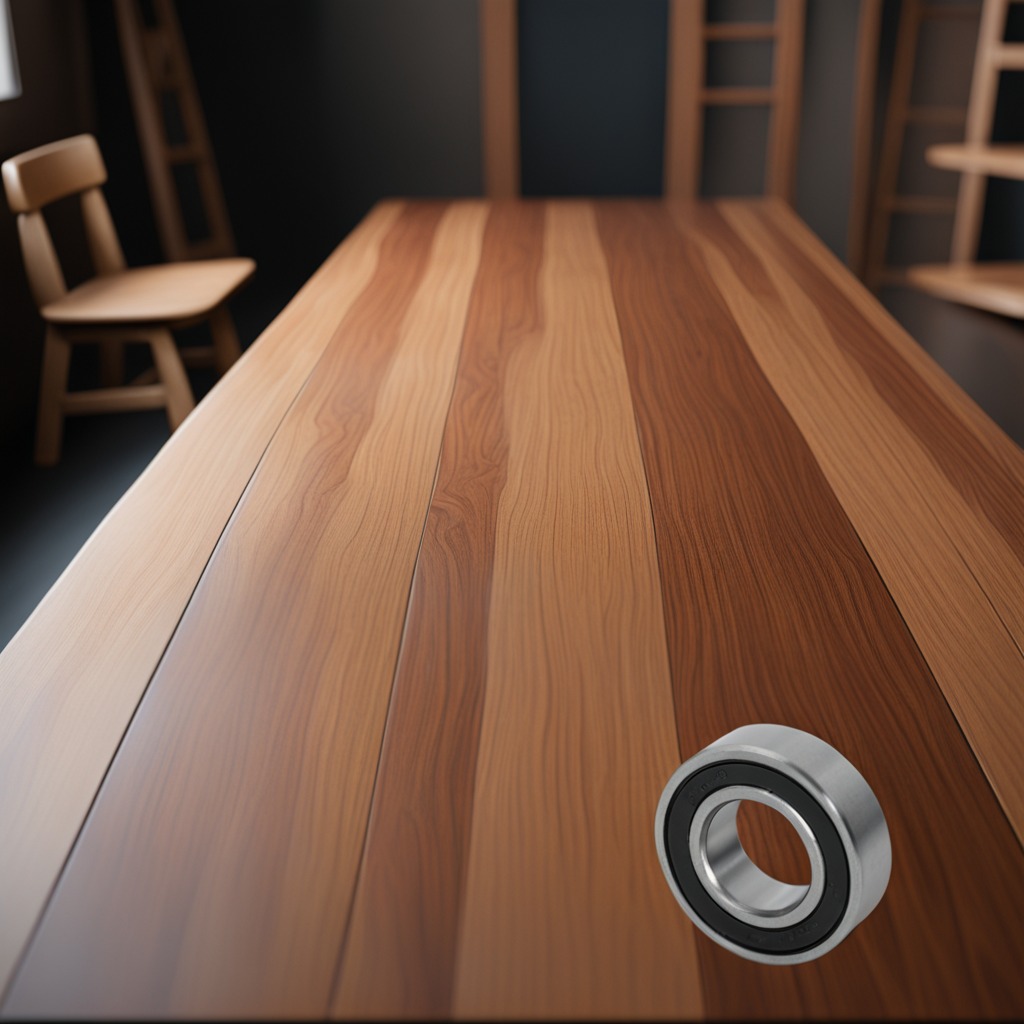
A metal ball bearing is lying on a wooden table in a carpentry studio with rich wood textures side lighting.